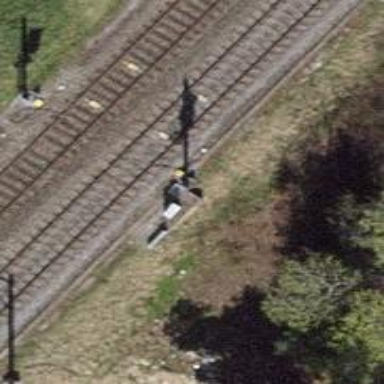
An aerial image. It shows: Railway signal.